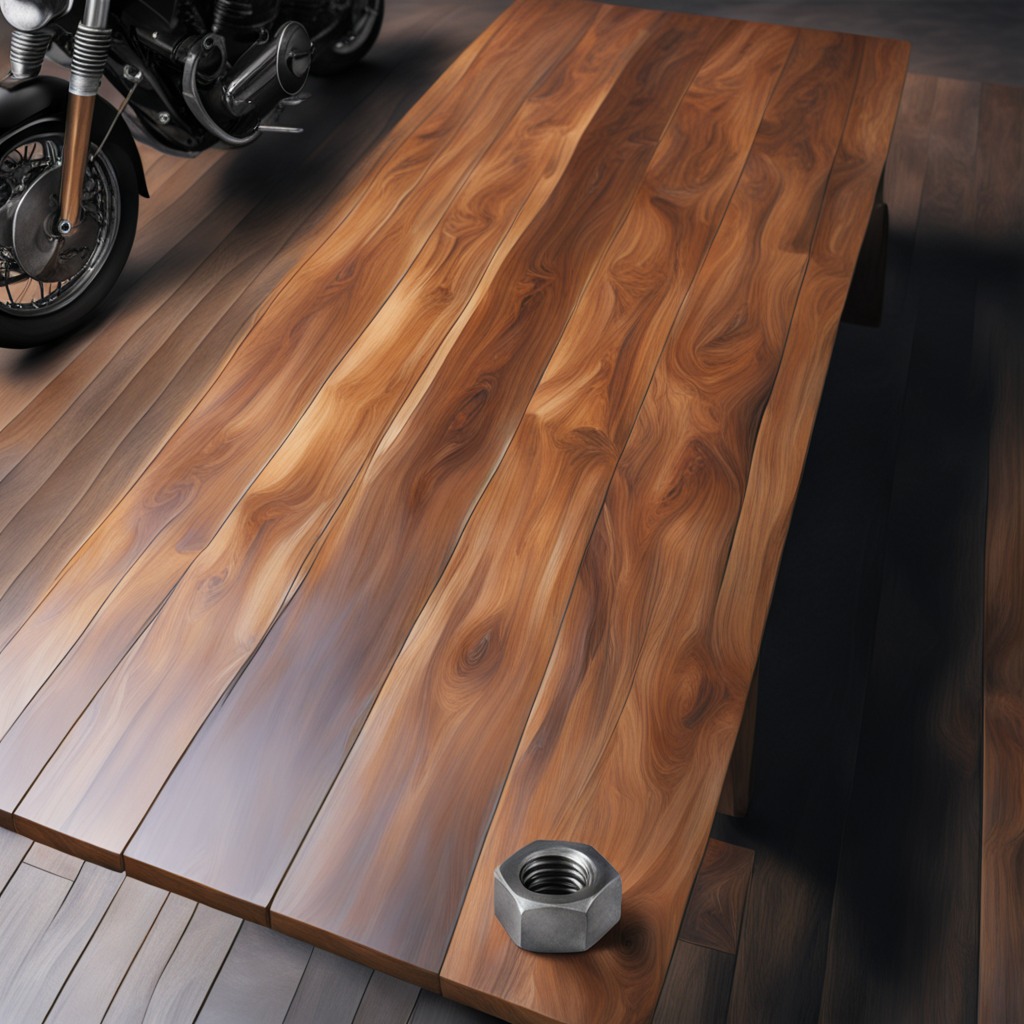
A metal nut is lying on the oil-spilled wooden table in a vintage motorcycle garage.